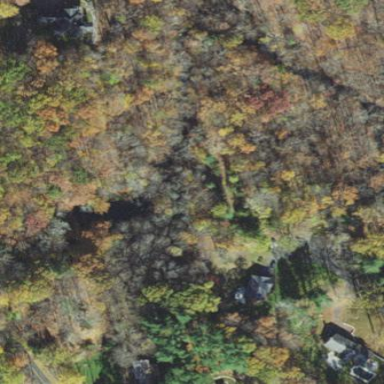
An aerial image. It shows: Existing Preserved Open Space in woodland area.